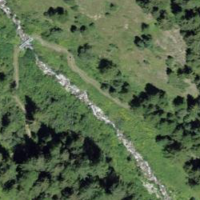
EUNIS habitat code: 44
Species observed at this site:
Petasites albus